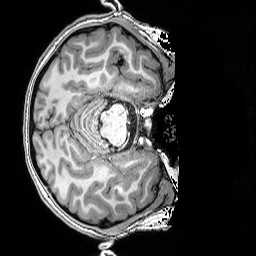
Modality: T1w
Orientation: axial
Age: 22
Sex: female